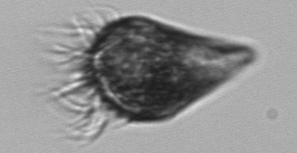
Label: Strombidium_wulffi